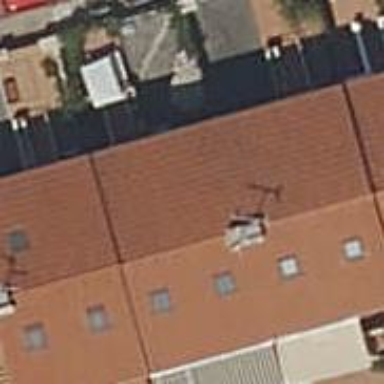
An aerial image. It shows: Terraced building with pitched roof oriented across.